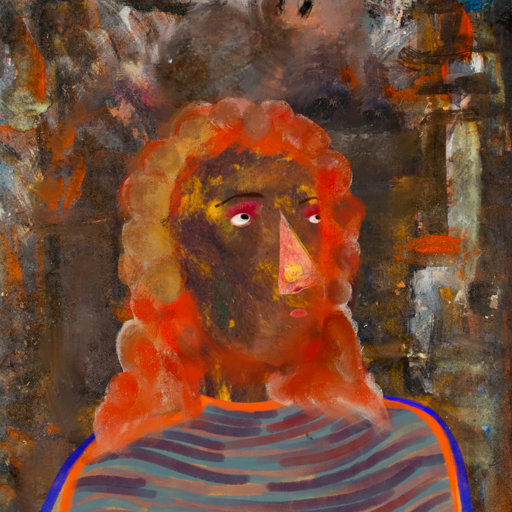
Background: GypsyQueen, Head And Neck Side: Comrade, Face Side: Irani, Bust: Experience, Hair Side: Rupkatha, Head Accessory: Blank, Second Necklace: Blank, Necklace: Blank, Baby: Blank